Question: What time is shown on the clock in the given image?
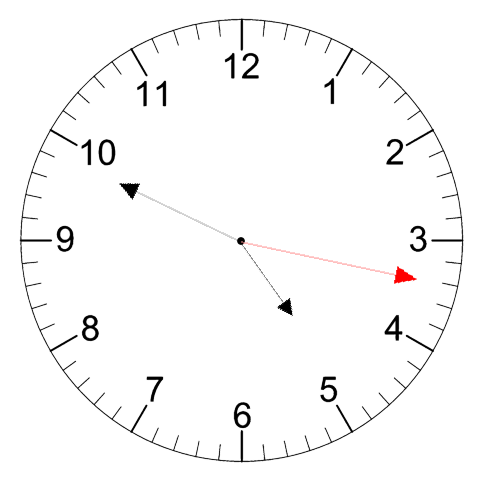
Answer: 04:49:17